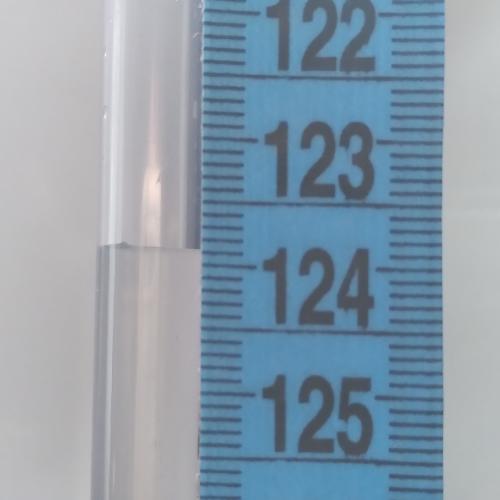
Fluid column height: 123.9 cm